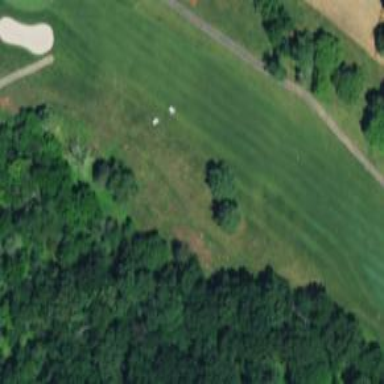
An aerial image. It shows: Grassy area designated as golf fairway.